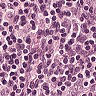
Metastatic tissue present: no